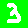
Digit: 3